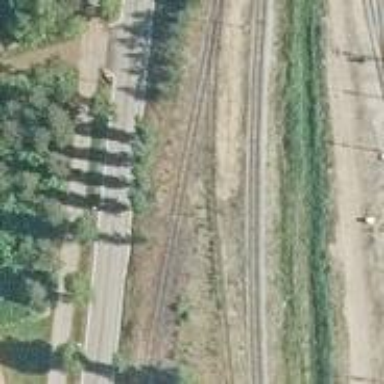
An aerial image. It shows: Railway signal.